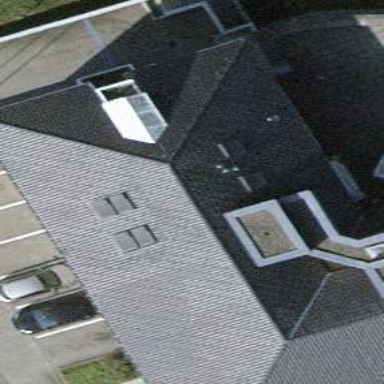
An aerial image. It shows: View of roof with edges.